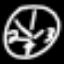
Label: clock